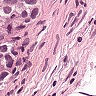
Metastatic tissue present: yes